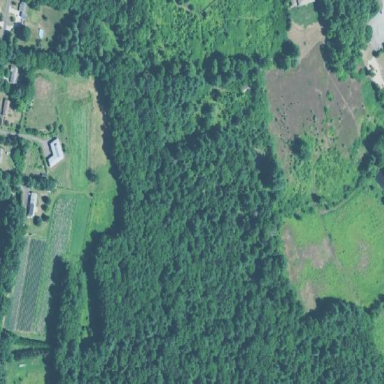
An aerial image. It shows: Beautiful woodland area.